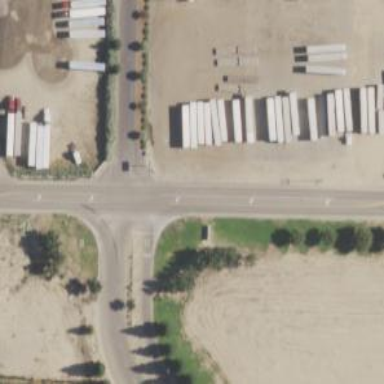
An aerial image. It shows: Road with stop sign.